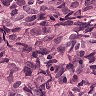
Metastatic tissue present: yes